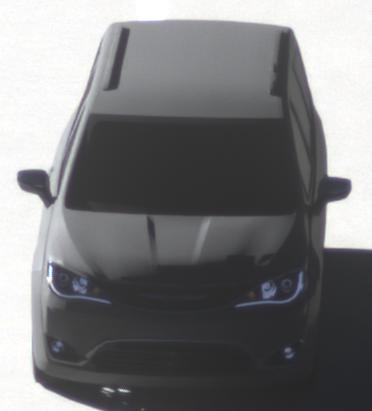
Make: Chrysler
Model: Pacifica
Detailed model: -
Model produced from: 2016
Model produced until: 2020
Doors: 5
Color: gray
Road condition: dry road
Daytime: morning or afternoon
Contrast: high contrast